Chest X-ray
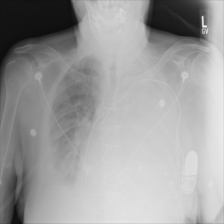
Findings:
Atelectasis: negative
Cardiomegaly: negative
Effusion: positive
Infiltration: negative
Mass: negative
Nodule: negative
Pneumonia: negative
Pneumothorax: negative
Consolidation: negative
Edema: negative
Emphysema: negative
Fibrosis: negative
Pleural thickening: negative
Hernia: negative